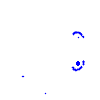
Particle: kaon